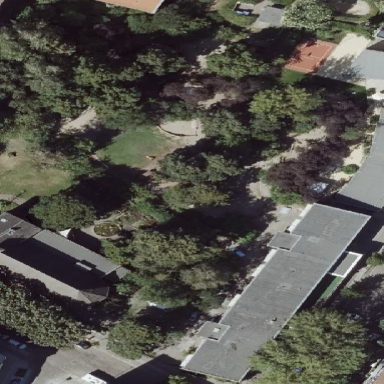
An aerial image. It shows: Kindergarten.